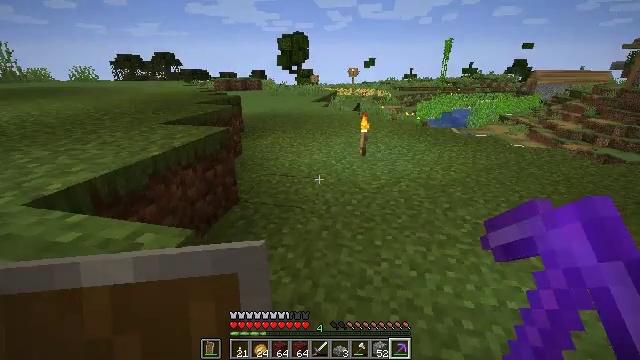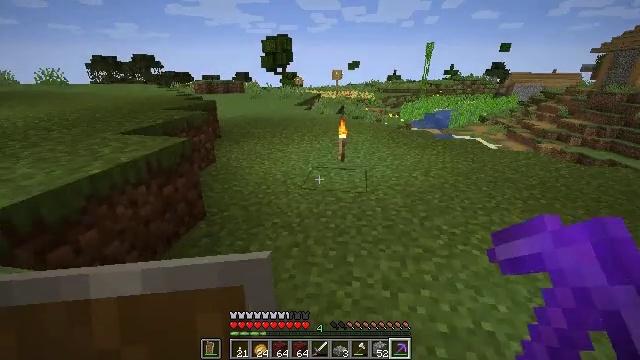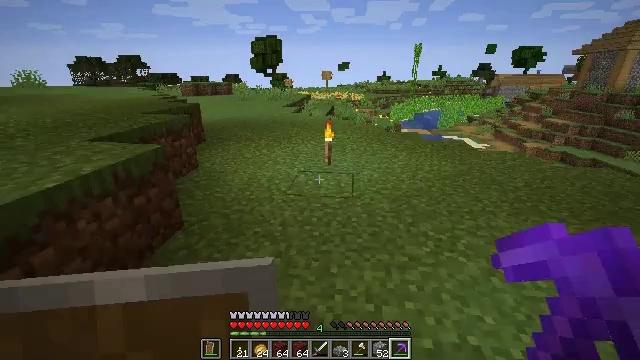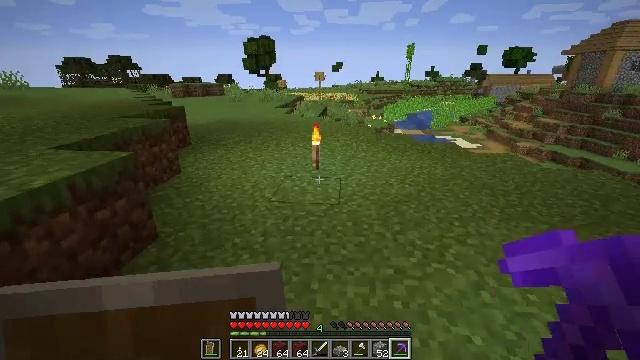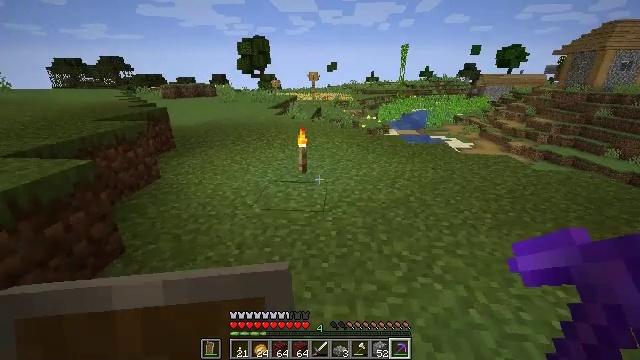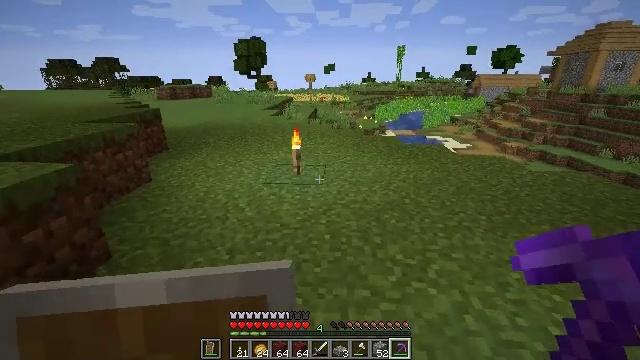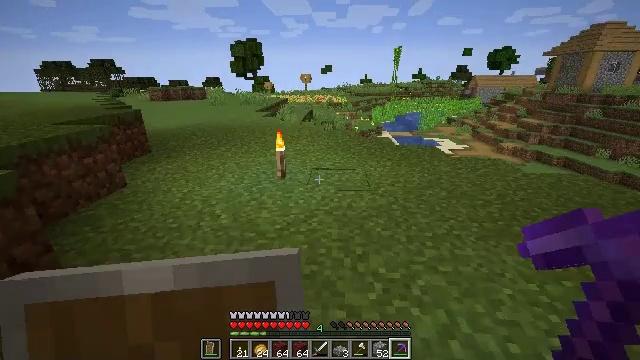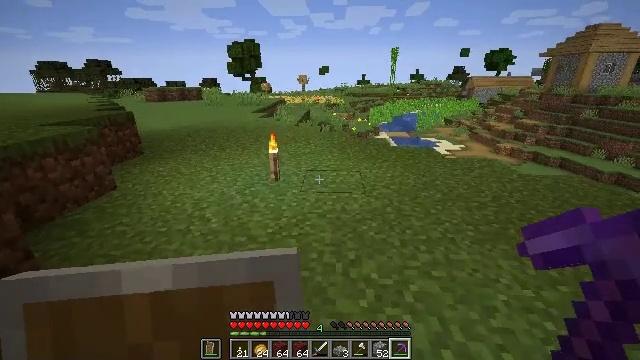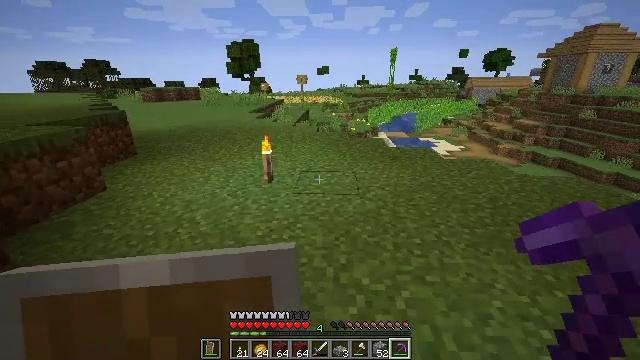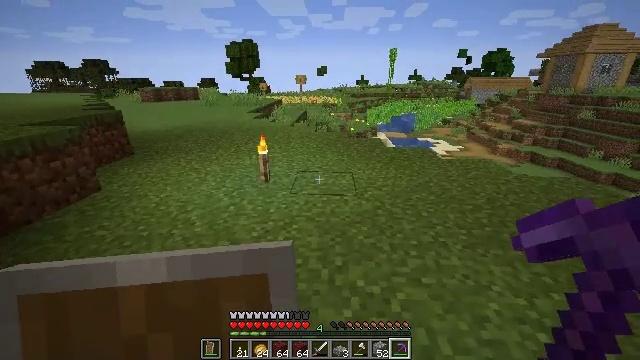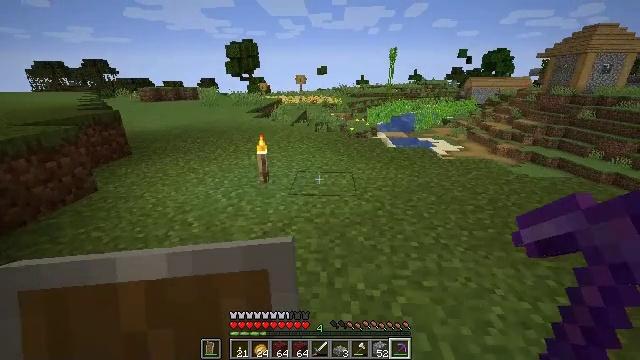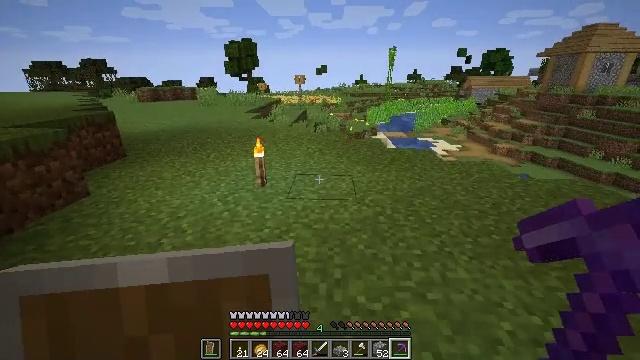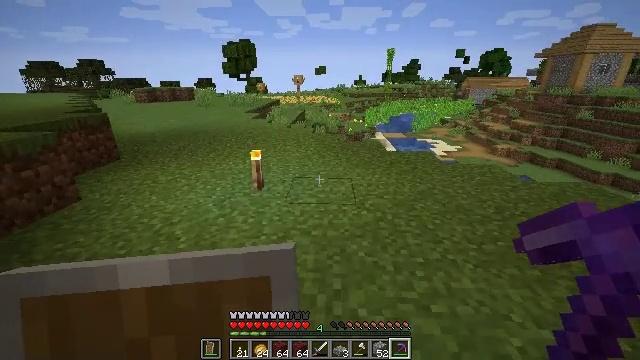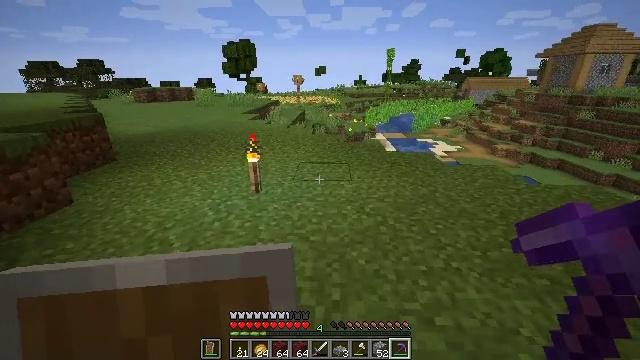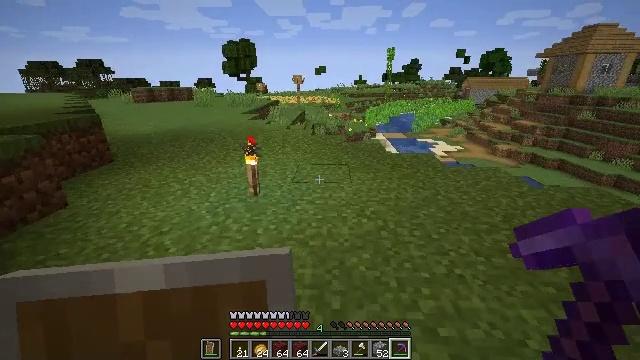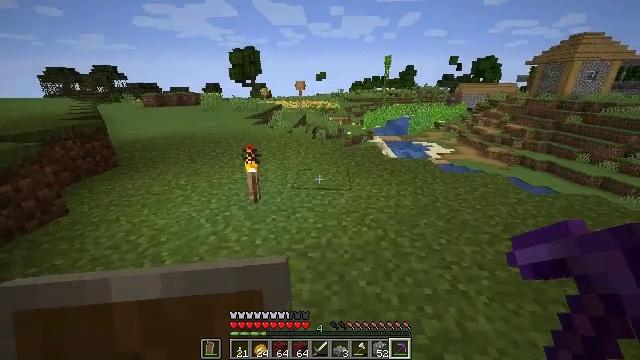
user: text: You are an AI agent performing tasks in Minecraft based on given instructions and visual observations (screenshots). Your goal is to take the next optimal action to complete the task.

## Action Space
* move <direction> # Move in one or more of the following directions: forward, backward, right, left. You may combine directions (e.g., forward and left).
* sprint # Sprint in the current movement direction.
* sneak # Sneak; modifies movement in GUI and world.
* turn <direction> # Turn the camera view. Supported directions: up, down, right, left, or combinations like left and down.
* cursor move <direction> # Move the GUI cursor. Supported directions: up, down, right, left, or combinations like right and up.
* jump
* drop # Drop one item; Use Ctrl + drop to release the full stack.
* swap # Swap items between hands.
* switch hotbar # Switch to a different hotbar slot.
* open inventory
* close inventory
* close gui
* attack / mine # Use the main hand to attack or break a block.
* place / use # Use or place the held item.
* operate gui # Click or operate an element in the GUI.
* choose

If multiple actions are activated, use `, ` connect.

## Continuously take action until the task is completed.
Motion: motion action
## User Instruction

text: craft item air
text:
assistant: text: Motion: move forward and move right, turn right
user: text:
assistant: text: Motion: move forward and move right, turn right
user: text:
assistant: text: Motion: move forward and move right, turn right
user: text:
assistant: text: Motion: move forward and move right
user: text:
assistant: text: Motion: move forward and move right
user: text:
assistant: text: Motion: move forward and move right
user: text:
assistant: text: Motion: no_op
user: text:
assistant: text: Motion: no_op
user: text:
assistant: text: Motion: no_op
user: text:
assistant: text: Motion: move forward
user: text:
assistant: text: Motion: move forward
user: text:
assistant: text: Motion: no_op
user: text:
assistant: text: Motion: no_op
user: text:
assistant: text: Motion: move forward
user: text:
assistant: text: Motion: move forward
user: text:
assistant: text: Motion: move forward, turn left
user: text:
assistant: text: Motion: move forward, turn left
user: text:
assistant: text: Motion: move forward, turn left
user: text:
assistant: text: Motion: move forward, turn left
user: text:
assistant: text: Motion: move forward
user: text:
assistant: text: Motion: move forward and move left
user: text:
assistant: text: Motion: move forward and move left
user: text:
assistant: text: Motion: move forward and move left
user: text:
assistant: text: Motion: move forward and move left
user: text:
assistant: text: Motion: move forward and move left
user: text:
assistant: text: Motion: move forward
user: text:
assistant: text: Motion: move forward
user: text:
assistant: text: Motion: move forward
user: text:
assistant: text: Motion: move forward
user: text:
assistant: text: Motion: move forward and move left